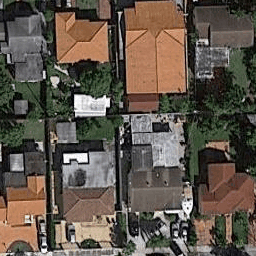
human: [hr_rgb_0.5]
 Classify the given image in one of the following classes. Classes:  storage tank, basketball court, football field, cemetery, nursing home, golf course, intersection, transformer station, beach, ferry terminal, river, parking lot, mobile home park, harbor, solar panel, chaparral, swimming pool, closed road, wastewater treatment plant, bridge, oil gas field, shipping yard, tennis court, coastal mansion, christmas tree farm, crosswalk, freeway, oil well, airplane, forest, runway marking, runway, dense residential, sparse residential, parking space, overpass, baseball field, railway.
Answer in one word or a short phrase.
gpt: dense residential